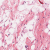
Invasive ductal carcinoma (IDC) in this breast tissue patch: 0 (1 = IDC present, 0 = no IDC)